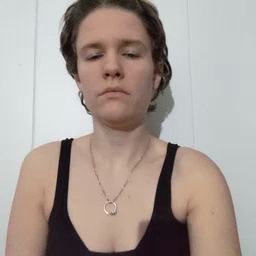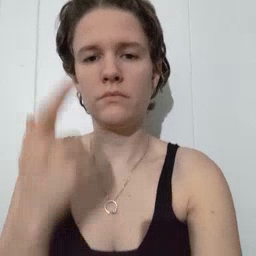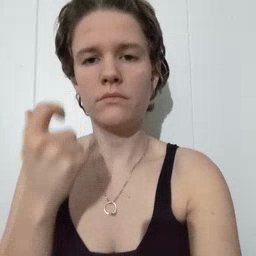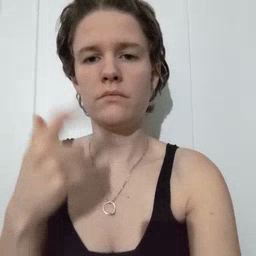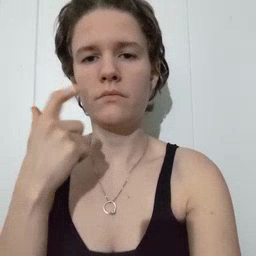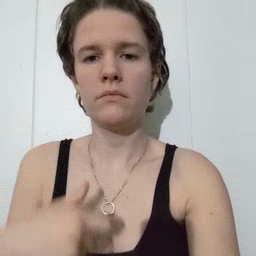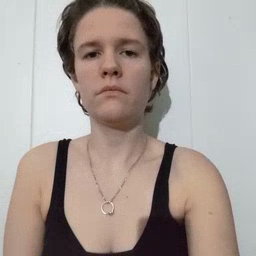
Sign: cry